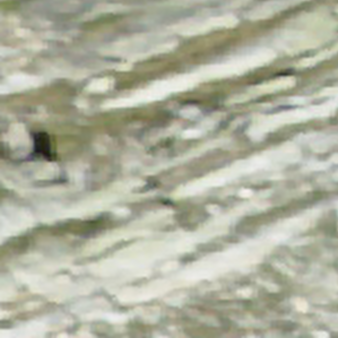
Label: other